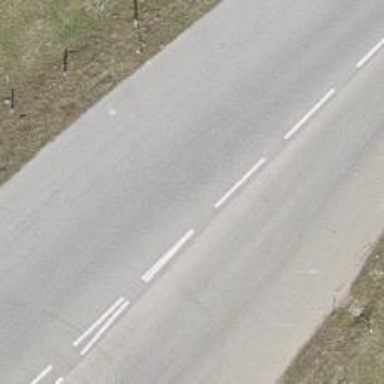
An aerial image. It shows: Secondary road with asphalt surface.